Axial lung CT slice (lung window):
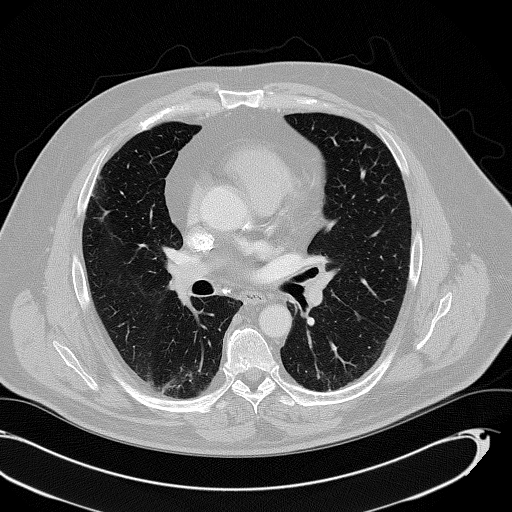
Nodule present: no